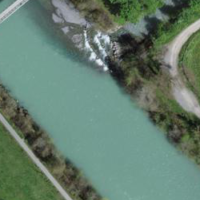
EUNIS habitat code: 15
Species observed at this site:
Sambucus racemosa